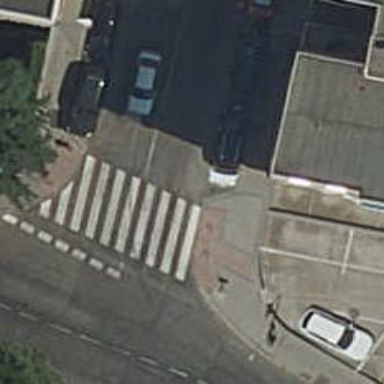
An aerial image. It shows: Uncontrolled zebra crossing on the road.